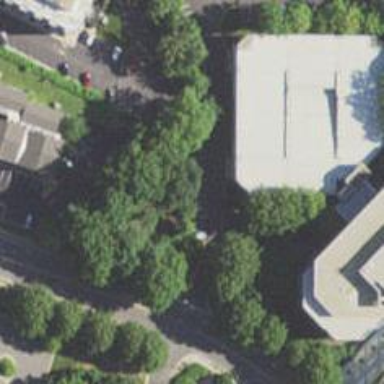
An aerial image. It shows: Multi-storey parking building.